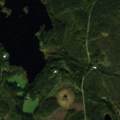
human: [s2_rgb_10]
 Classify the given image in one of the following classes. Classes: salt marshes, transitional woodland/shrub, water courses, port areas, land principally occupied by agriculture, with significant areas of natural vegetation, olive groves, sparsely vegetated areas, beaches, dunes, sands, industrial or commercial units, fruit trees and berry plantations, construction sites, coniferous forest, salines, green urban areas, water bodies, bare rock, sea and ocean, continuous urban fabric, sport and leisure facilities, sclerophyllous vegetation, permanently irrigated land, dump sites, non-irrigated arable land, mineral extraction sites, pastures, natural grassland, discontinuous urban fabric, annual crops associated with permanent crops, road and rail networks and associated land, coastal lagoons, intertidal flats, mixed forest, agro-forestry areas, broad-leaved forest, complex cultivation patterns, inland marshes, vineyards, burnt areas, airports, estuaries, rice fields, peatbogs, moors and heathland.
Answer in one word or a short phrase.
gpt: coniferous forest, mixed forest, transitional woodland/shrub, water bodies